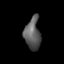
Tissue: lung
Cell type: Others
Senescence score: 0.2216
Nuclear area (px): 495
Mean DAPI intensity: 91.978